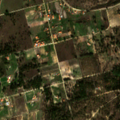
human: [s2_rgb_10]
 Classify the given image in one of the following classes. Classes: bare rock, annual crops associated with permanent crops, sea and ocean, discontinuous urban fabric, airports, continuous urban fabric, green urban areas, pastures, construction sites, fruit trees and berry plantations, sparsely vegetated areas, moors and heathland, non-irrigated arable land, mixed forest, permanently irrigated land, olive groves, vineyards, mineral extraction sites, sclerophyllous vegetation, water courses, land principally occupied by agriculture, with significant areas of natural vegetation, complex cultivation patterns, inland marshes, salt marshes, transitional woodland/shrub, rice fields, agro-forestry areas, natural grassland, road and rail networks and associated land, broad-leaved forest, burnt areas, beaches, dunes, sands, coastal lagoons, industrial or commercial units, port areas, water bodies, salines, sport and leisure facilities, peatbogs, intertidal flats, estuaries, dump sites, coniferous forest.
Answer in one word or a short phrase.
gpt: complex cultivation patterns, land principally occupied by agriculture, with significant areas of natural vegetation, broad-leaved forest, mixed forest